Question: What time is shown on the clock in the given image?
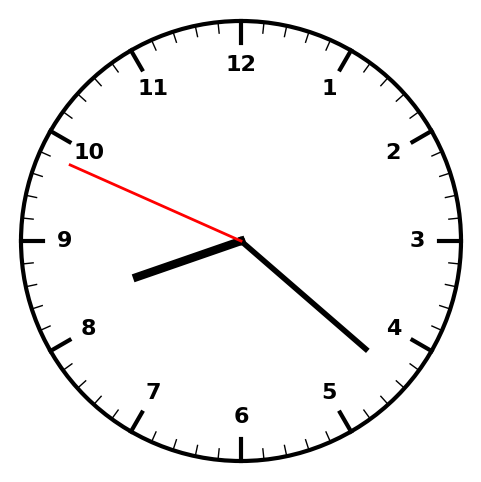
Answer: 08:21:49